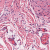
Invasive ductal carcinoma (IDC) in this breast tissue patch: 0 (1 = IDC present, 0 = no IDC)